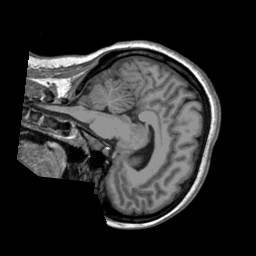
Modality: T1w
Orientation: sagittal
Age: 22
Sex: female
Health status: ill